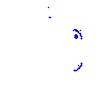
Particle: kaon